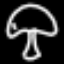
Label: mushroom